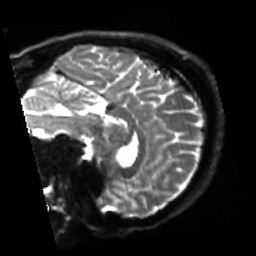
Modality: sbref
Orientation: sagittal
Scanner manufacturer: siemens
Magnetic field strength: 3 T
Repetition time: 4 s
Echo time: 0.0594 s